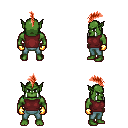
a pixel art fantasy rpg character, male body template, orc, green skin, maroon sleeveless shirt, teal pants, red mohawk hairstyle, gold gloves, four views (front, back, left, right), 2x2 character sprite sheet, small pixel art, hard edges, no anti-aliasing